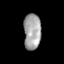
Tissue: skin
Cell type: Epithelial cells
Senescence score: 0.889
Nuclear area (px): 606
Mean DAPI intensity: 164.429